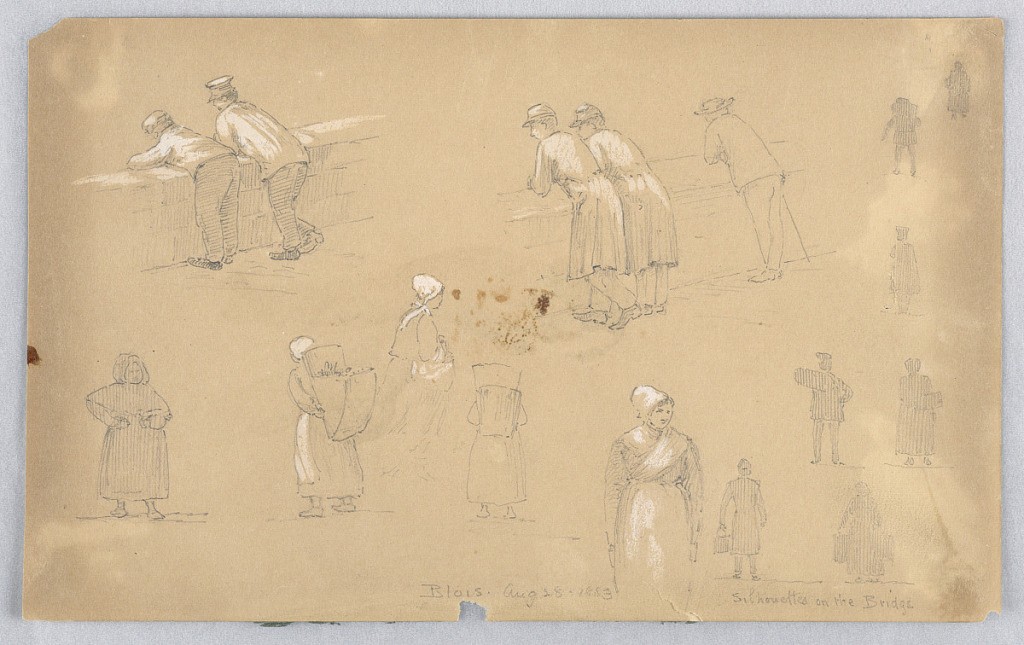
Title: Silhouettes on the Bridge
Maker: Arnold William Brunner, American, 1857–1925
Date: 1883
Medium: Graphite and white heightening on grey-brown paper
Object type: Drawing
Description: Various figures, top men overlooking a wall. Bottom, women on the way to market, silhouettes on a bridge, right.